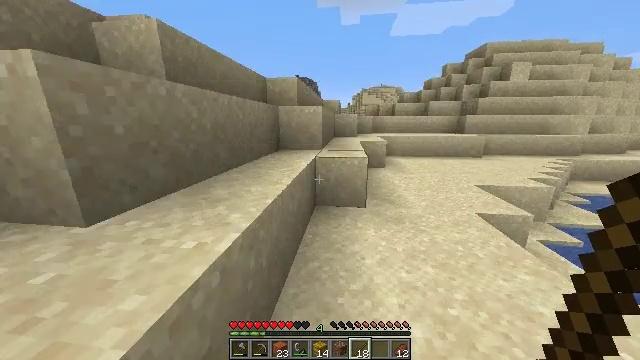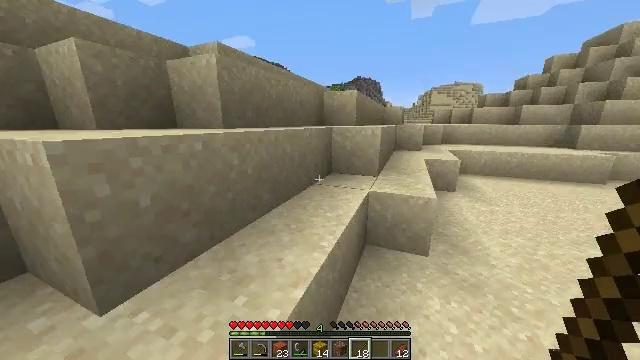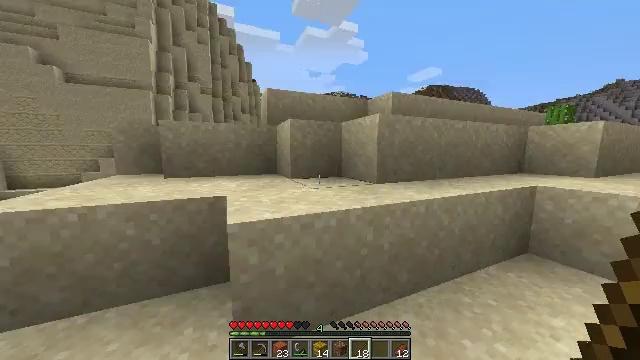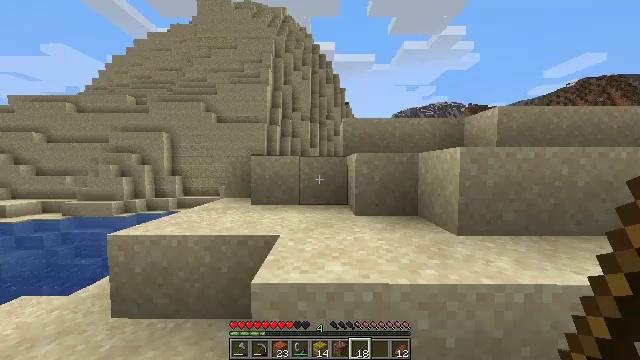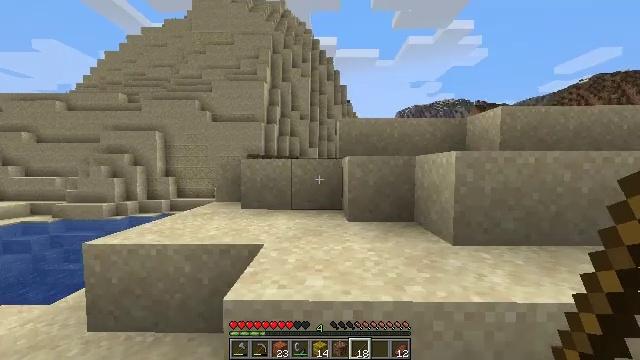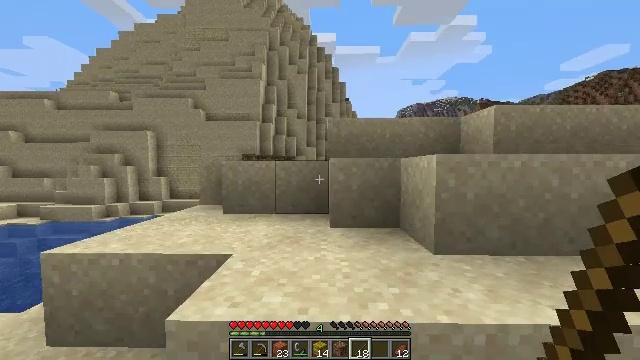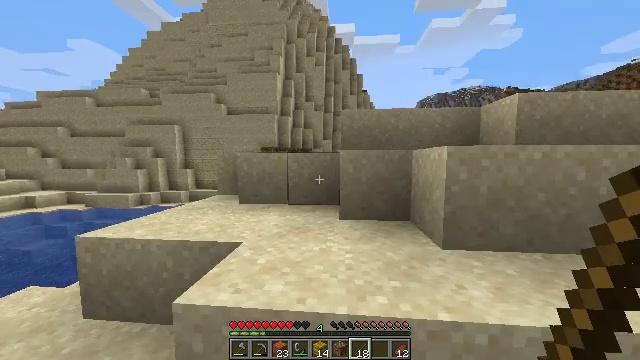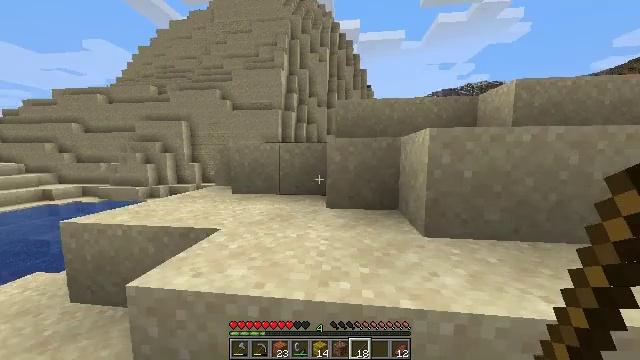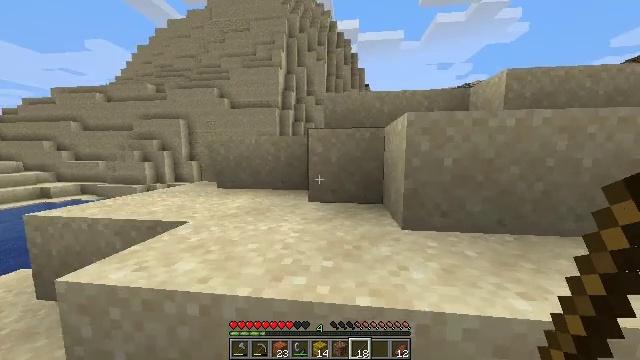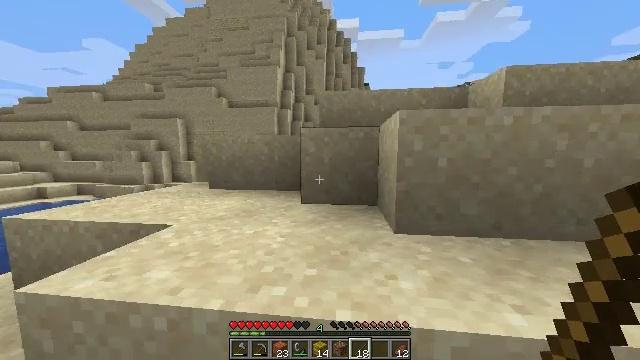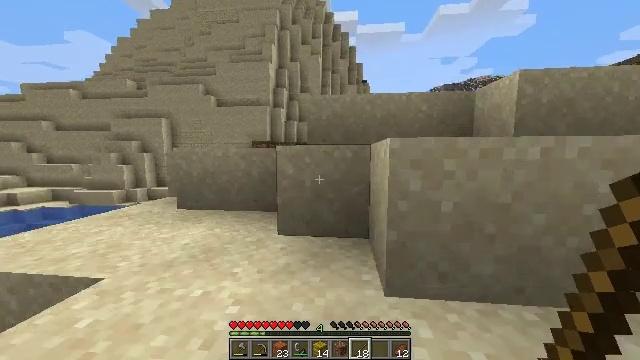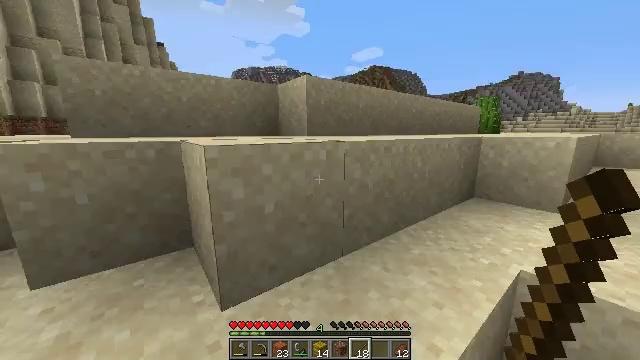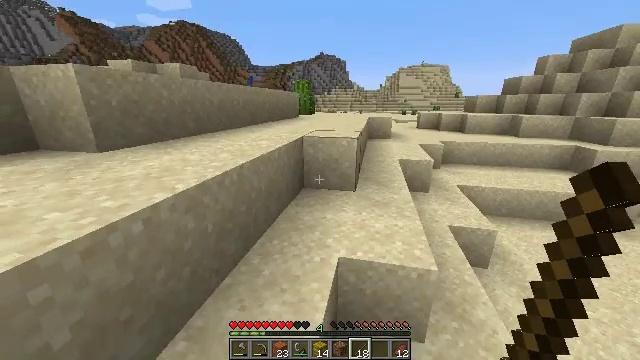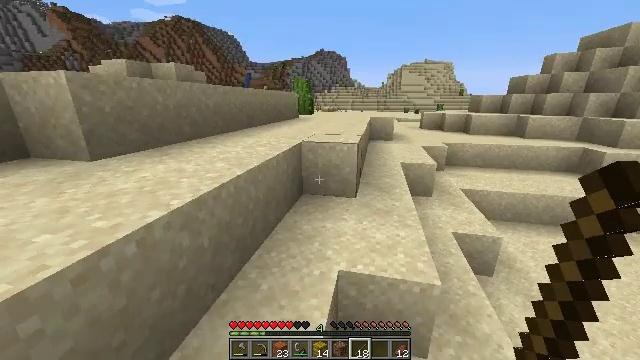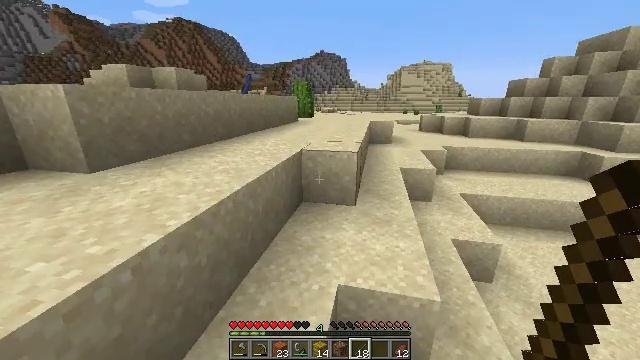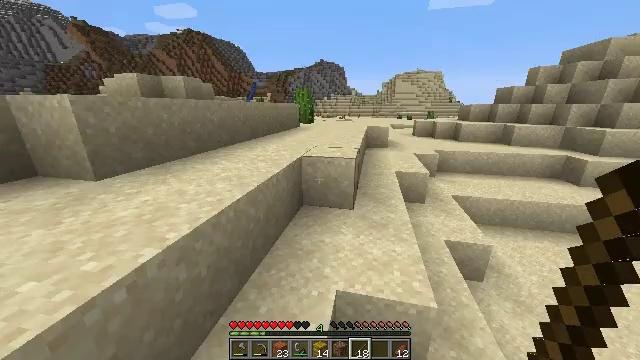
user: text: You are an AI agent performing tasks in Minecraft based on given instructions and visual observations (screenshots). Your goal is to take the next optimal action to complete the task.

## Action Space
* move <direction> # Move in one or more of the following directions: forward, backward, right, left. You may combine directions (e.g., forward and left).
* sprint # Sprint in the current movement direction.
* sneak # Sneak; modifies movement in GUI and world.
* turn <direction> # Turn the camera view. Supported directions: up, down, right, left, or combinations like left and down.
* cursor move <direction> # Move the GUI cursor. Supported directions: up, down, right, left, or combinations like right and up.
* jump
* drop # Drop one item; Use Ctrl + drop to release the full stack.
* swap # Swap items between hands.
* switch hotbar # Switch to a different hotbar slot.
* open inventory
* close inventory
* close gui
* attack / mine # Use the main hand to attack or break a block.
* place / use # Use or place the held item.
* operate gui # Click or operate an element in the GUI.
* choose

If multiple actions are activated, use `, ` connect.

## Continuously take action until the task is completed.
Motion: motion action
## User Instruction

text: Left click to mine the dead bush.
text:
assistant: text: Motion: move forward, sprint, turn left, jump
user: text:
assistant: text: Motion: move forward, sprint, turn left and up, jump
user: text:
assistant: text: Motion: sprint, turn left and up, jump
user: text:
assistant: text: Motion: move forward, sprint, jump
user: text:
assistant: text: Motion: move forward, sprint, jump
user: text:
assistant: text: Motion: move forward, sprint, turn left and down, jump
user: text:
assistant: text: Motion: move forward, sprint, turn left and down, jump
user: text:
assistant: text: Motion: move forward, sprint, jump
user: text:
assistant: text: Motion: move forward, sprint, jump
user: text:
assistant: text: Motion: move forward, sprint, jump
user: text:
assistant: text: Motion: move forward, sprint, turn right and down, jump
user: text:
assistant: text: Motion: move forward, sprint, turn right and down, jump
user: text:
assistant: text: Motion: move forward, sprint, jump
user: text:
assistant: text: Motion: move forward, sprint, jump
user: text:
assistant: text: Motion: move forward, sprint, jump
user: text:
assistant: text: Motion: move forward, sprint, jump
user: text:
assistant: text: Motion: move forward, sprint, jump
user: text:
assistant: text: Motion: move forward, sprint, jump
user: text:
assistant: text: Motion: move forward, sprint, jump
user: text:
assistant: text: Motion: move forward, sprint, jump
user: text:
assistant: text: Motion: move forward, sprint, turn left, jump
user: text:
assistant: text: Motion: move forward, sprint, turn left, jump
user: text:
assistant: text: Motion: move forward, sprint, turn left, jump
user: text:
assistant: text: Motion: move forward, sprint, turn left and up, jump
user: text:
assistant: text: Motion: move forward, sprint, turn left, jump
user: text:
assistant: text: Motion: move forward, sprint, jump
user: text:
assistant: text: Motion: move forward, sprint, jump
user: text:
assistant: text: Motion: move forward, sprint, jump
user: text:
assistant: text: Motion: move forward, sprint, jump
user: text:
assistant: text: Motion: move forward, sprint, jump